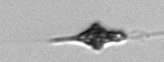
Label: Euglena